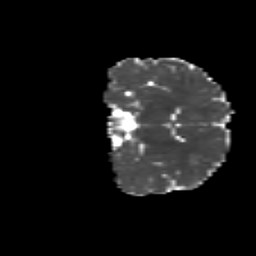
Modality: MD
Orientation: coronal
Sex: male
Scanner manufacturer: siemens
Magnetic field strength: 3 T
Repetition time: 5 s
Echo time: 0.071 s